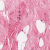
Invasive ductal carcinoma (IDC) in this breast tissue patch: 0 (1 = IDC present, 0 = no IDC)